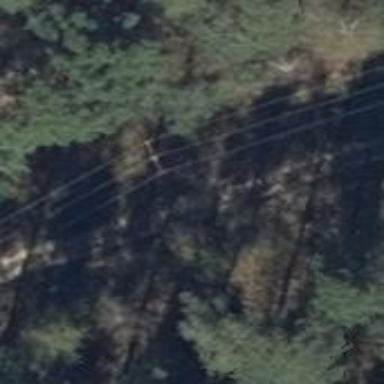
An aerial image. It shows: Power pole.